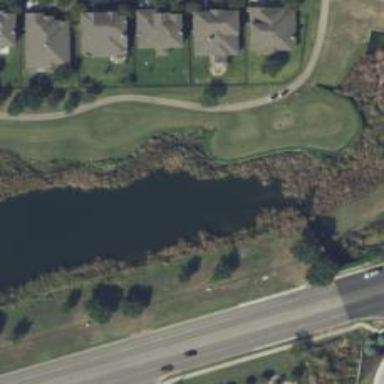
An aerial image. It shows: Water hazard in golf course. The hazard is natural water feature.